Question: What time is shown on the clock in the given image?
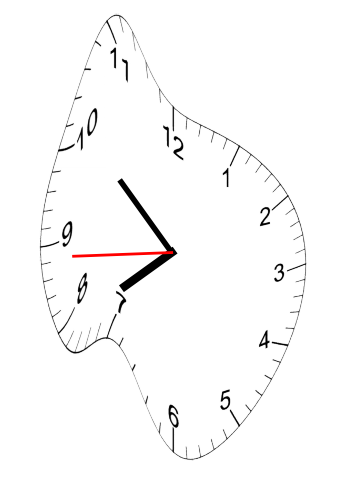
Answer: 07:51:44